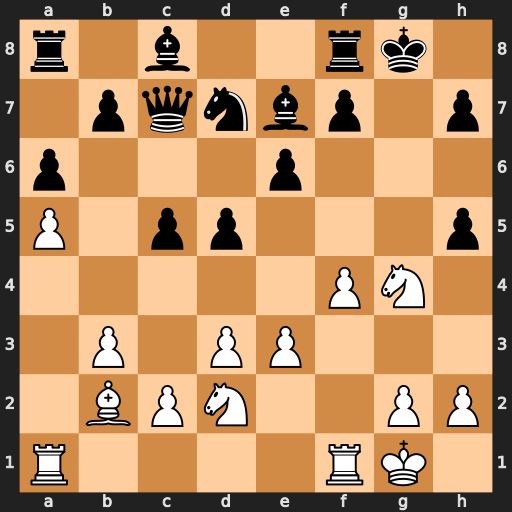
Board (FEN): r1b2rk1/1pqnbp1p/p3p3/P1pp3p/5PN1/1P1PP3/1BPN2PP/R4RK1
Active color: w
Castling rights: -
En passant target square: -
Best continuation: Nh6#